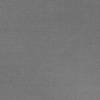
Label: dusty